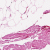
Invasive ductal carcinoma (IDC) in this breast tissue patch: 0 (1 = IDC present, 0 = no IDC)